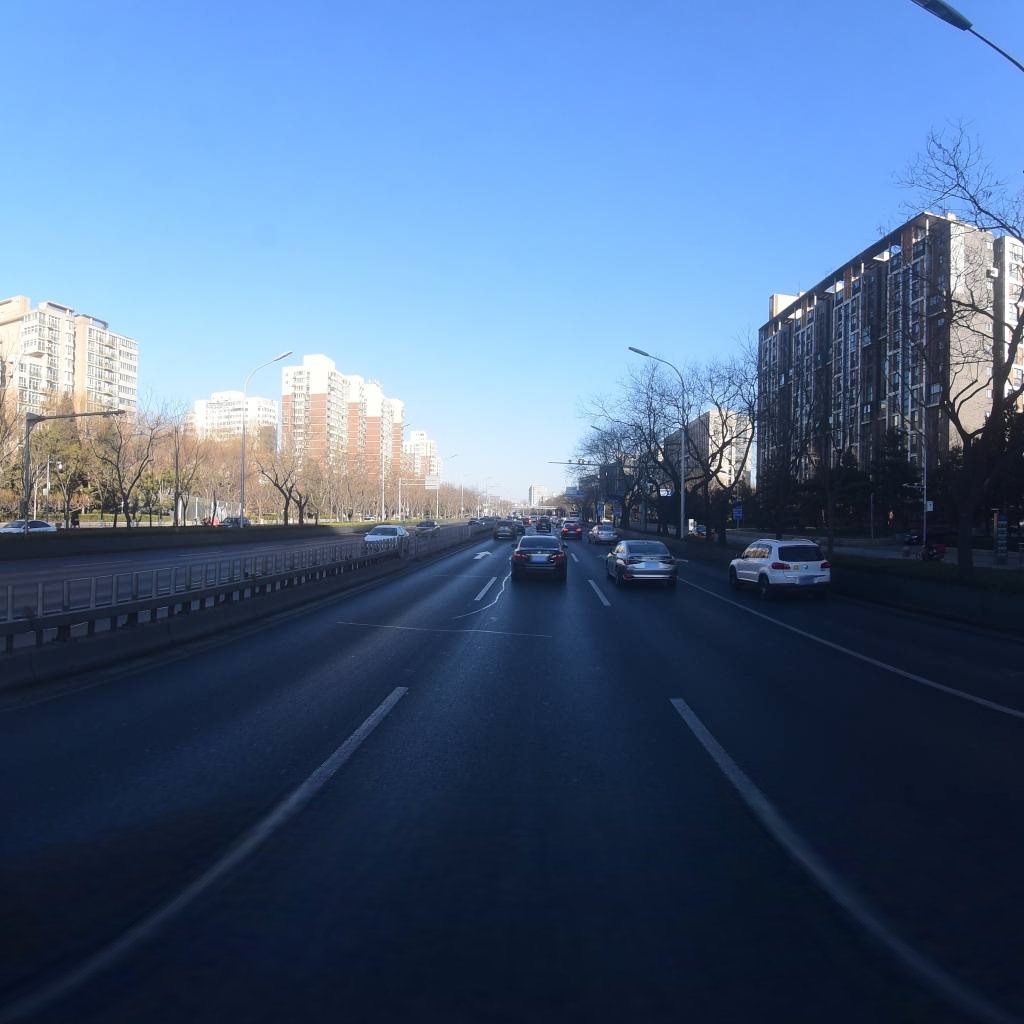
Region: Xicheng
Road damage annotations: longitudinal patch, transverse patch